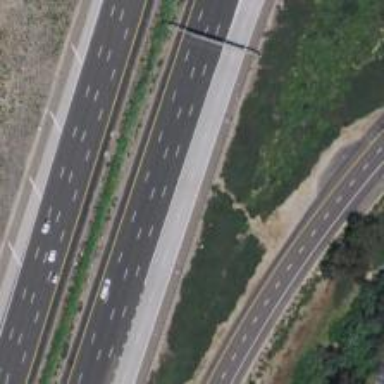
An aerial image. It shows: Motorway junction.